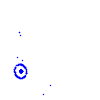
Particle: kaon